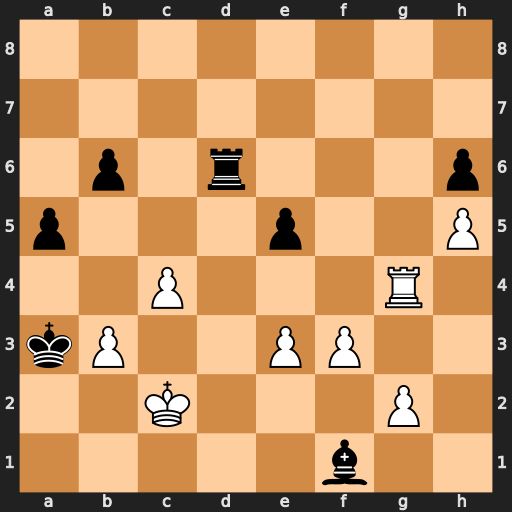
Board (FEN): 8/8/1p1r3p/p3p2P/2P3R1/kP2PP2/2K3P1/5b2
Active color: w
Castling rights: -
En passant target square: -
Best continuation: c5 Rd2+ Kxd2